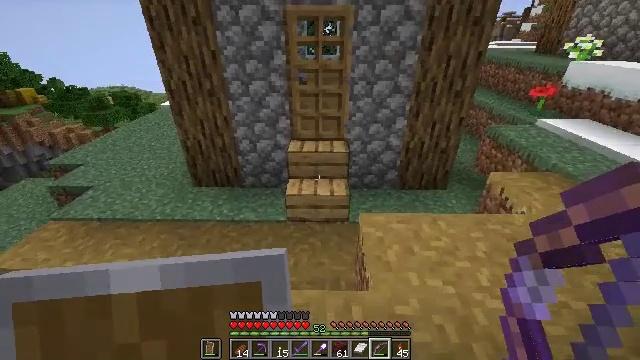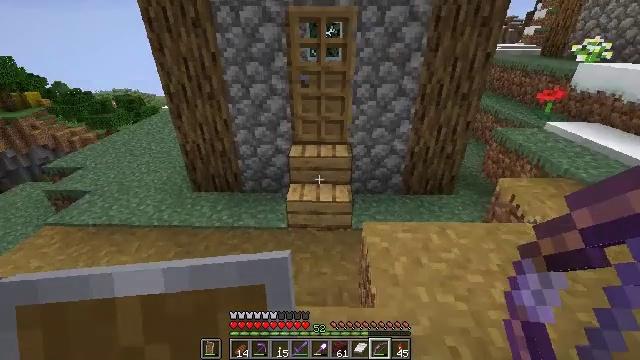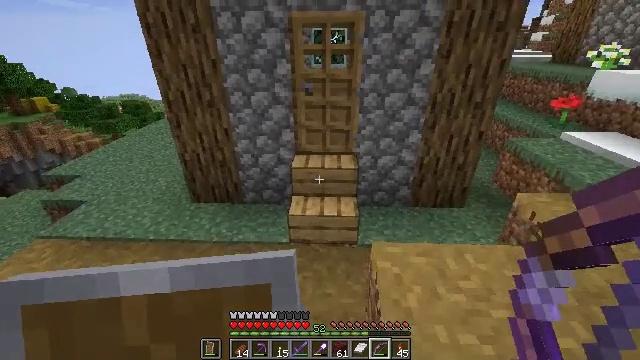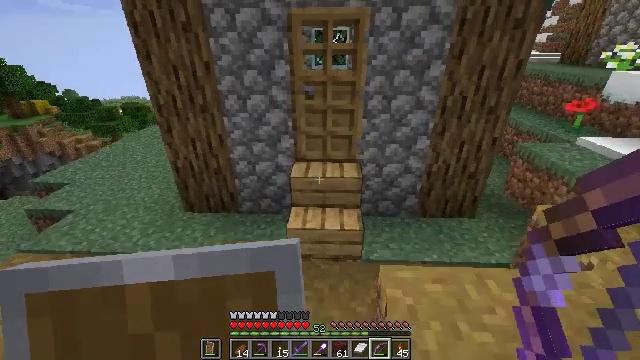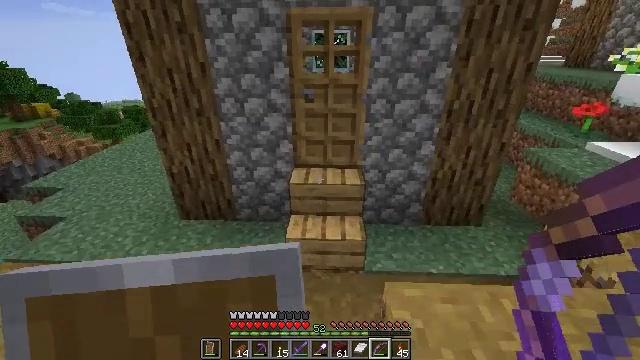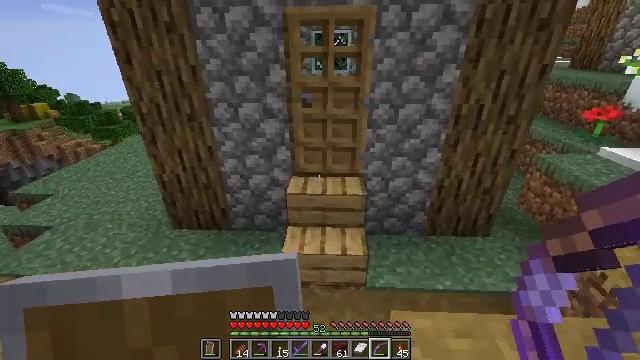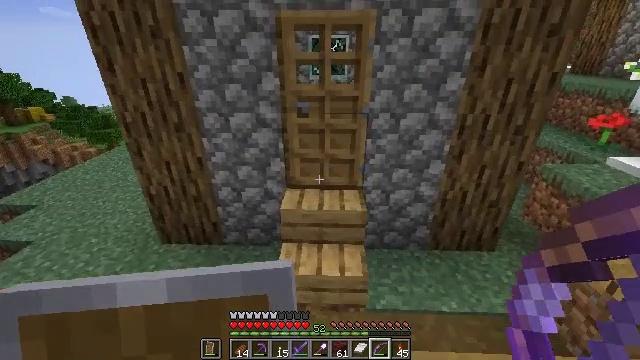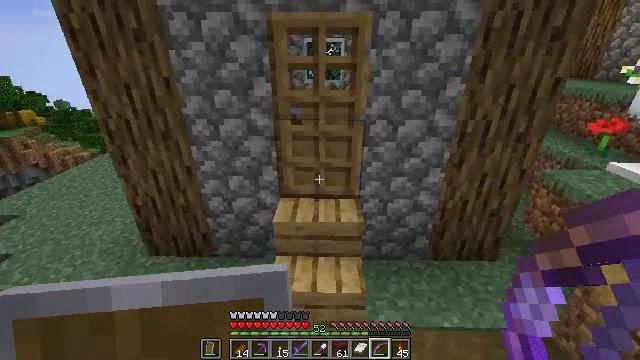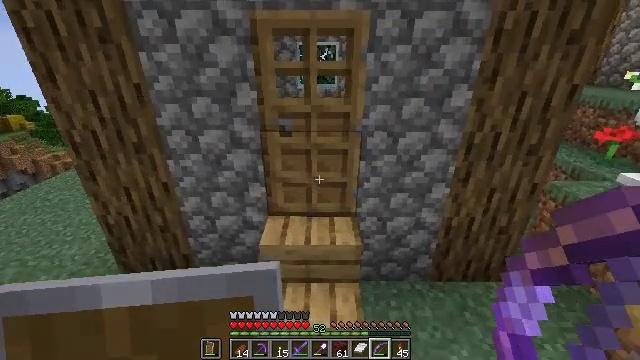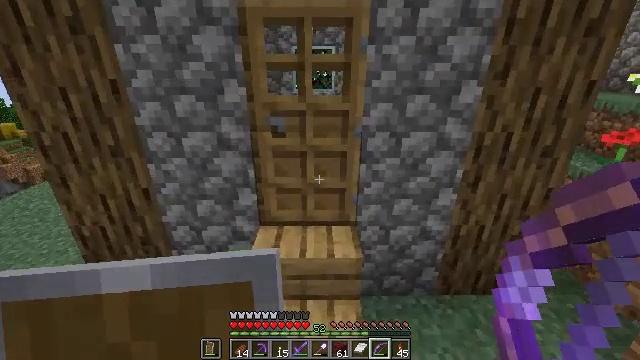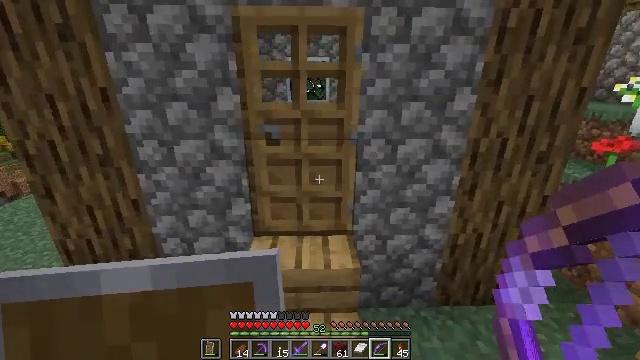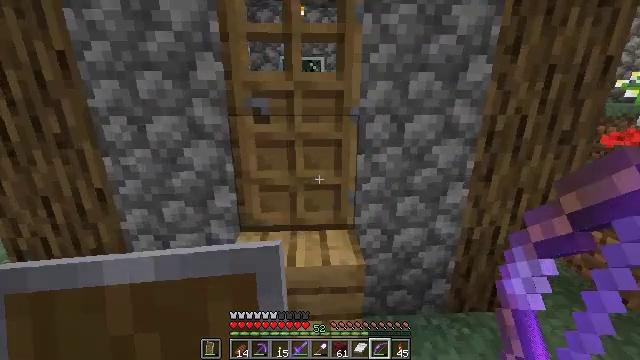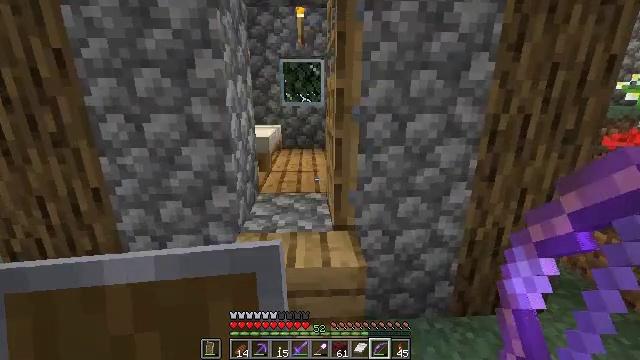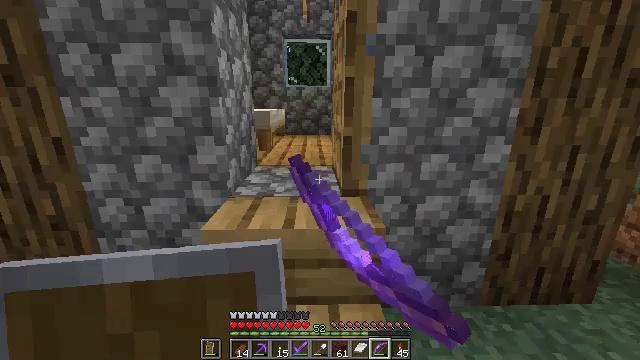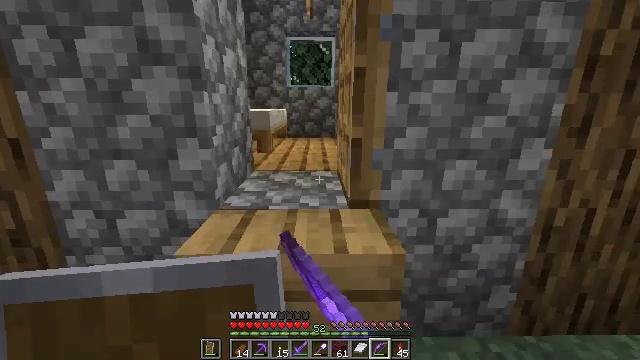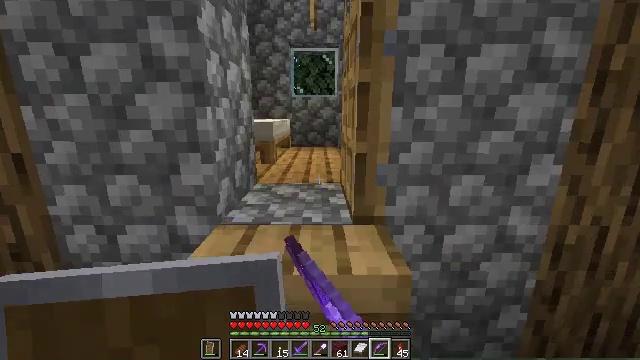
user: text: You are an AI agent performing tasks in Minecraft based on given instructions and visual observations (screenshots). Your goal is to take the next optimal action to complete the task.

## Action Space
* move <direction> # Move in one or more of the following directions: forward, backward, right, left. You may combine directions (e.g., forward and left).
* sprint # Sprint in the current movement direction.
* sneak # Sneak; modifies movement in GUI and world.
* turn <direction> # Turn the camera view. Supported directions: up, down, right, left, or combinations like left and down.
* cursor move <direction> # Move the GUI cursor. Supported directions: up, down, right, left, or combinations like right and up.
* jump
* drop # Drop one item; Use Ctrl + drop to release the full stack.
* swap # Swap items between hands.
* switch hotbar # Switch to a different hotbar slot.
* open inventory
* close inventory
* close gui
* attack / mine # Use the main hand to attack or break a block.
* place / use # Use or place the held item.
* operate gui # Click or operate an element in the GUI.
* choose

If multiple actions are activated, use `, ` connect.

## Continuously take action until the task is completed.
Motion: motion action
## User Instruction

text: Attack the bell to remove it.
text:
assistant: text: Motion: move forward
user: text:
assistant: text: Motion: move forward, turn up
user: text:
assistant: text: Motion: move forward
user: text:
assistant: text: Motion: move forward
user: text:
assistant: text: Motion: move forward
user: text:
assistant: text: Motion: move forward
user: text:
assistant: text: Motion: move forward
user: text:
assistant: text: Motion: move forward, turn right
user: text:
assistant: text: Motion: move forward, turn up
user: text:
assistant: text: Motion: move forward, turn right and up
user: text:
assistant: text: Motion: move forward, turn right and up
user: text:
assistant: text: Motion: move forward, use / place
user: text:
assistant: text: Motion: move forward, turn left, use / place
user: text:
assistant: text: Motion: move forward, use / place
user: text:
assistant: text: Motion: move forward, turn up
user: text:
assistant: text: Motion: move forward, turn up
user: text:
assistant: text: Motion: move forward
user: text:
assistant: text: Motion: move forward
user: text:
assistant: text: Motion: move forward, turn left
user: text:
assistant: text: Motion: move forward
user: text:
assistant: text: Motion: move forward
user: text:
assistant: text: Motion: move forward, turn down
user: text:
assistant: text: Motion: move forward, turn down
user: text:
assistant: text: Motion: move forward, turn down
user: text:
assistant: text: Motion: move forward, turn down
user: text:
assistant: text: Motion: move forward, turn right and down
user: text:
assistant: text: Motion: move forward, turn right and down
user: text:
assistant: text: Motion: turn right and down
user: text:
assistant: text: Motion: no_op
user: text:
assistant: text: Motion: no_op